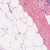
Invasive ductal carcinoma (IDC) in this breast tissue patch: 0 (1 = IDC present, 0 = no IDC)